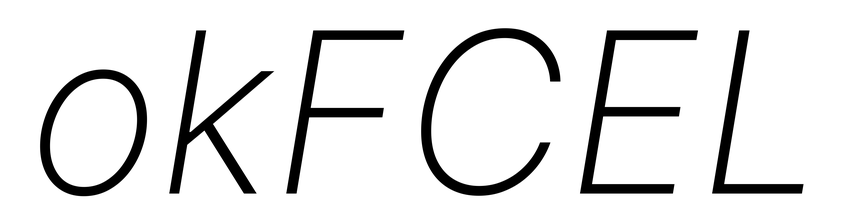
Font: Inter-Italic_ExtraLight_Italic